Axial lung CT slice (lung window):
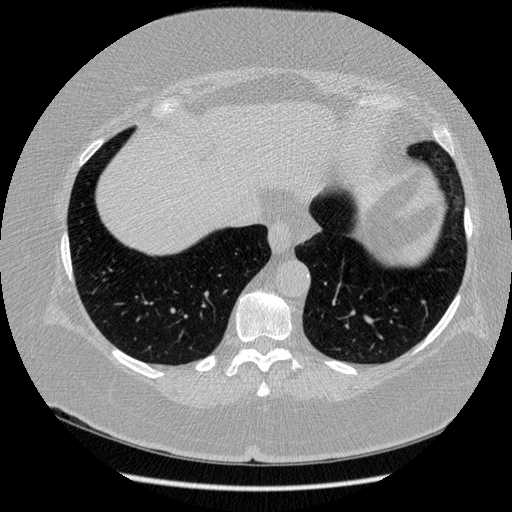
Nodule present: no